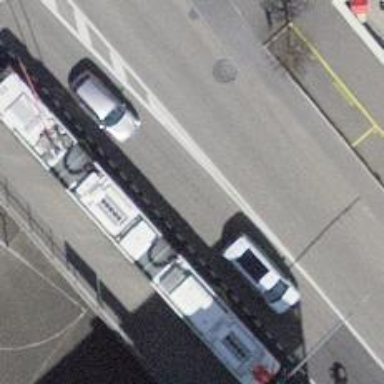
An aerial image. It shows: Trolleybus stop position for public transport.